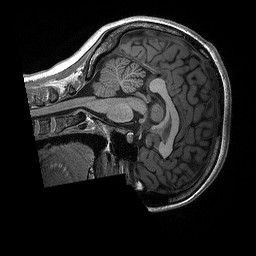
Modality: T1w
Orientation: sagittal
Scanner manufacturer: siemens
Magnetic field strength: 3 T
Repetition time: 2.3 s
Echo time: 0.00298 s